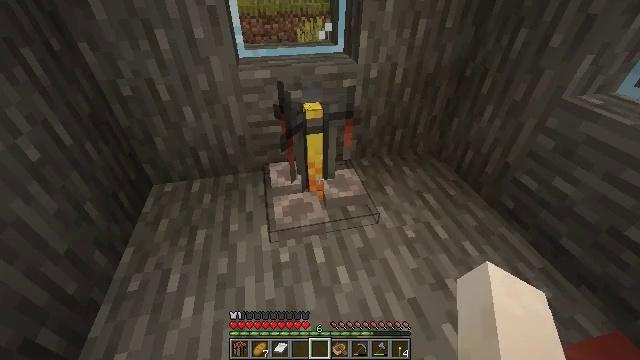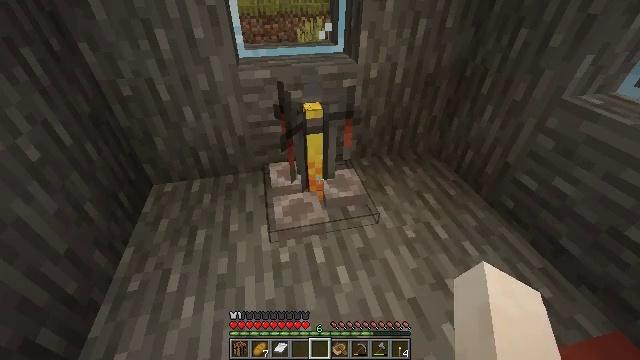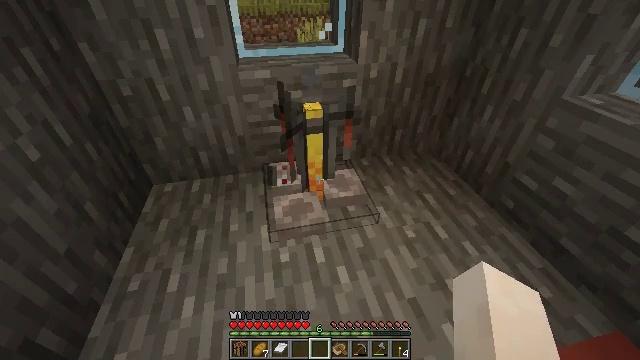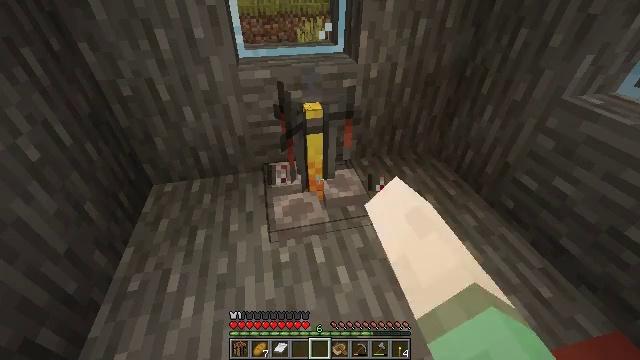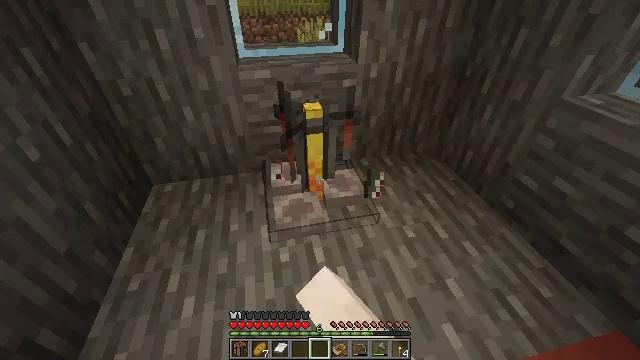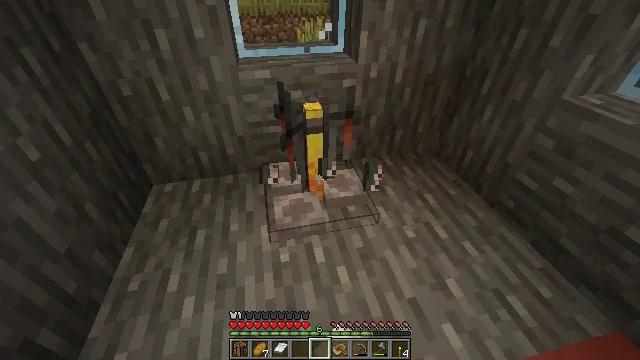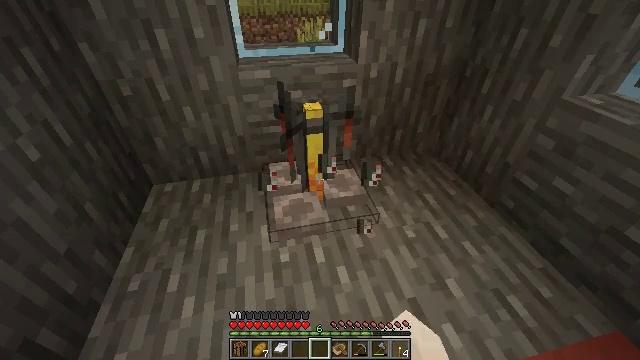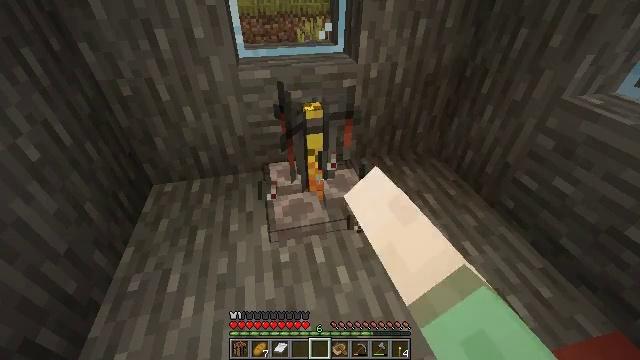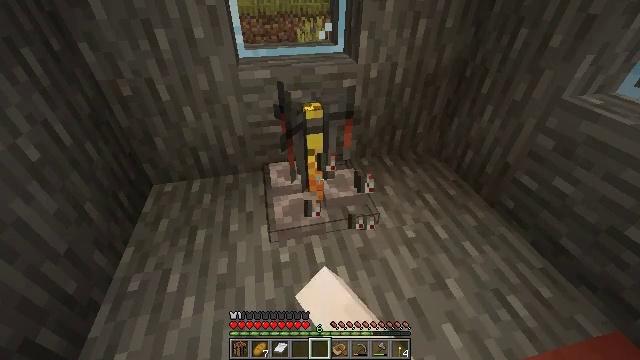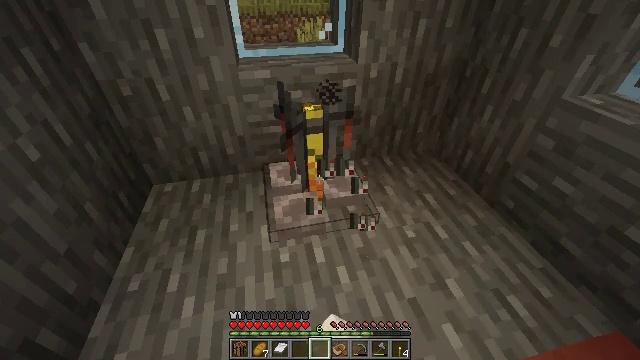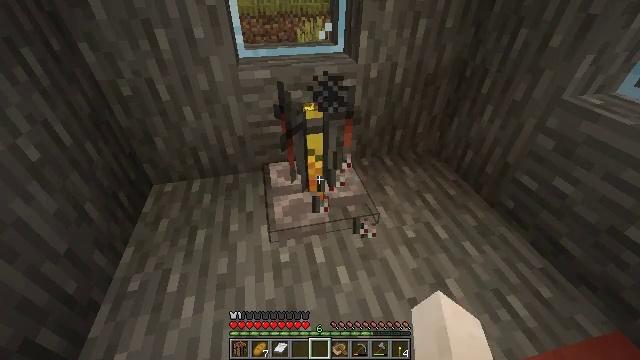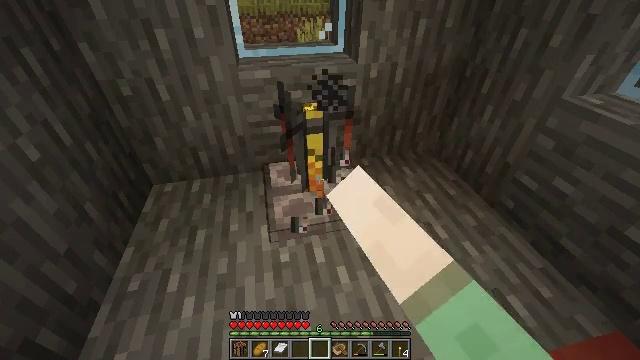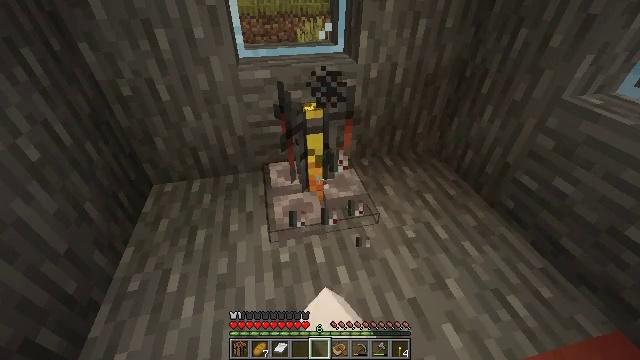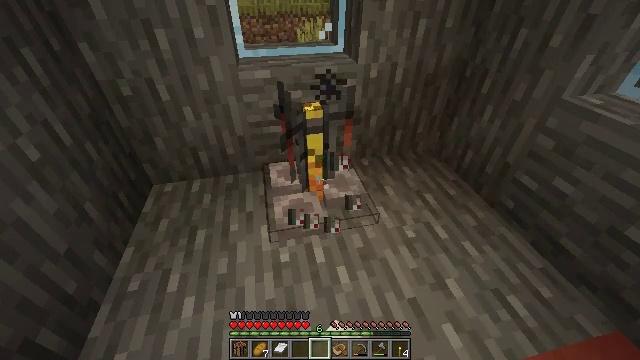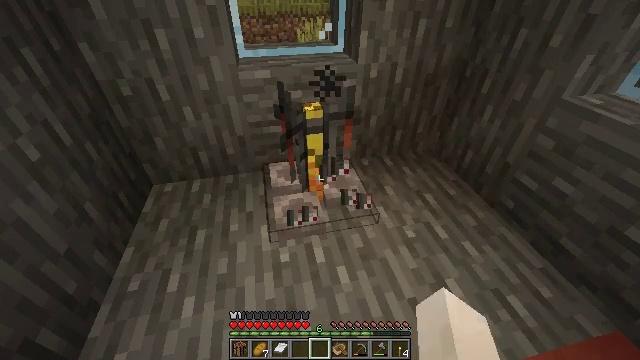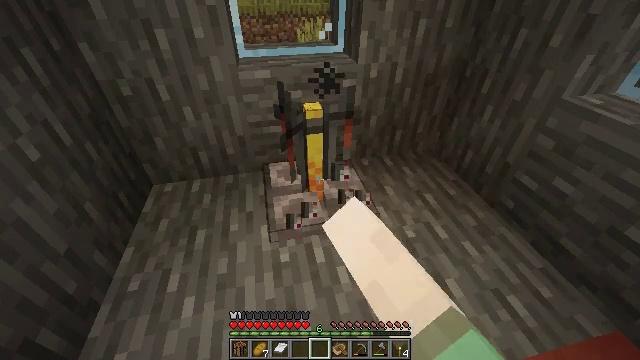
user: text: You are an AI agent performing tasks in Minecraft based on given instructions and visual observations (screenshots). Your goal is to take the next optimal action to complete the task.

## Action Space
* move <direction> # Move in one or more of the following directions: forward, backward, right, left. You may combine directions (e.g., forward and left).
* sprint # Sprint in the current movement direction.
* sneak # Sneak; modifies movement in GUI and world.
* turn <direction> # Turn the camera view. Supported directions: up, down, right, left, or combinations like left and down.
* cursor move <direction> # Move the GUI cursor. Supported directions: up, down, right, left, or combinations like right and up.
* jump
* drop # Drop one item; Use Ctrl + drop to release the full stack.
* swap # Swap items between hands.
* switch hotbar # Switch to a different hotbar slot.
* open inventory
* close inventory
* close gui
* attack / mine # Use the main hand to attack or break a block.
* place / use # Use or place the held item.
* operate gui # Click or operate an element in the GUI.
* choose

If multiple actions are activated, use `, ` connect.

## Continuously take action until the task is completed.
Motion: motion action
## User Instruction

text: Recycle the acacia stairs.
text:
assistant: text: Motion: no_op
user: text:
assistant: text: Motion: attack / mine
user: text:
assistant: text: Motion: attack / mine
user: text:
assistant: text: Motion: attack / mine
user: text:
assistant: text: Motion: attack / mine
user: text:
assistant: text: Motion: attack / mine
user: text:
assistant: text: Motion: attack / mine
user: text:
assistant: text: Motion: attack / mine
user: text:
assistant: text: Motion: attack / mine
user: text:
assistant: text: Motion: attack / mine
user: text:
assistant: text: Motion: attack / mine
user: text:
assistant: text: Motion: attack / mine
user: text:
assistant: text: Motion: attack / mine
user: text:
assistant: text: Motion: attack / mine
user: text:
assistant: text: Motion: no_op
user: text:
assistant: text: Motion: no_op
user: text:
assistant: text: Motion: no_op
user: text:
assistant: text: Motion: no_op
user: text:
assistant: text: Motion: no_op
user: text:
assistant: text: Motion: no_op
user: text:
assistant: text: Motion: turn left
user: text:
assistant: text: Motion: move right, turn left and up
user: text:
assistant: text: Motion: move right, turn left and up
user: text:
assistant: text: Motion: move right, turn left and up
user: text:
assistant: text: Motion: no_op
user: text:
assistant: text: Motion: no_op
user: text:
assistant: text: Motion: no_op
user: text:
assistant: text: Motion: move forward and move left
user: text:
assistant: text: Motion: move forward and move left
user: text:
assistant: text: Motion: move forward and move left